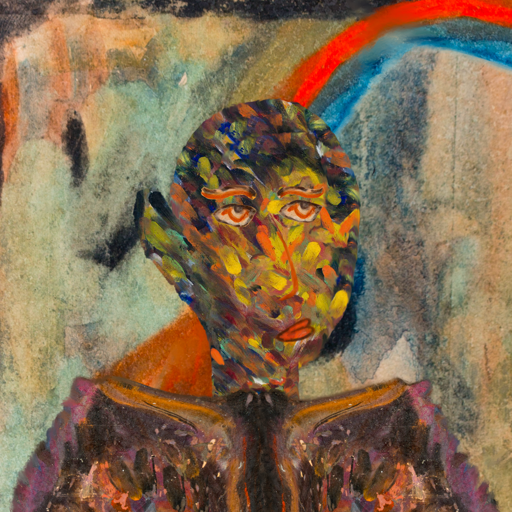
Background: Childish, Head And Neck Side: An_Impression, Face Side: Experience, Bust: Gypsy_Queen, Hair Side: Blank, Head Accessory: Blank, Second Necklace: Blank, Necklace: Blank, Baby: Blank